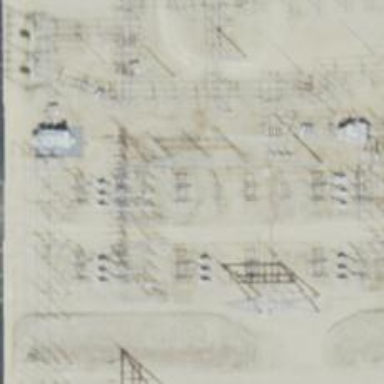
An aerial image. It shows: Switch for power supply.